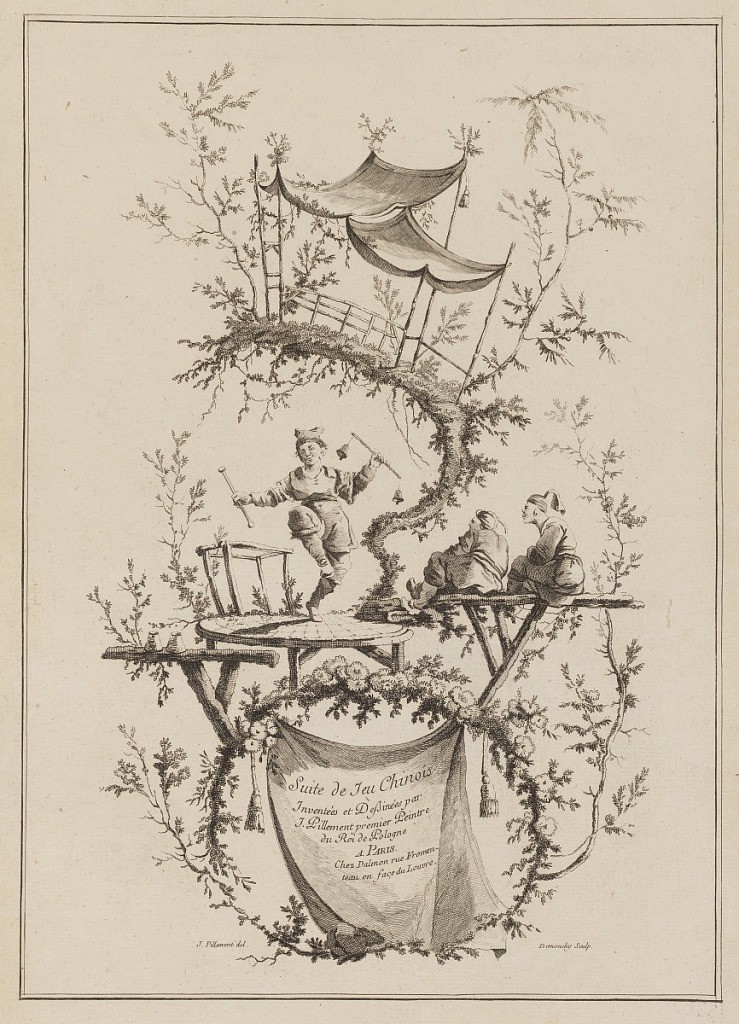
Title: Title Page, "Suite de Jeu Chinois"
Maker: Jean-Baptiste Pillement, French, 1728–1808
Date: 1770–1780
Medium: Etching on paper
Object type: Print
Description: A Chinese boy with musical instruments dances on a round platform, while two seated ones watch from another. Below them is the title, on a cloth: "Suite de Feu Chinois / Inventées et Dessinées par / J/ Pillement premier Peintre / du Roi de Pologne / A Paris / chez Dalmon rue Fromen / teau en façe du Louvre"; below: "J. Pillement del.", "Demonchy Sculp."